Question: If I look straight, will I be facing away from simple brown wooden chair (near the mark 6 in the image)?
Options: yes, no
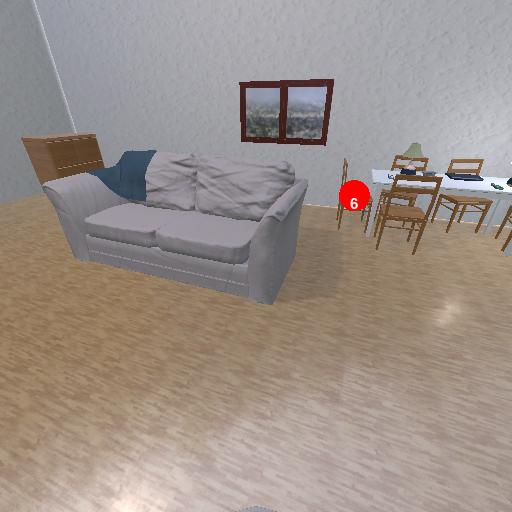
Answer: yes